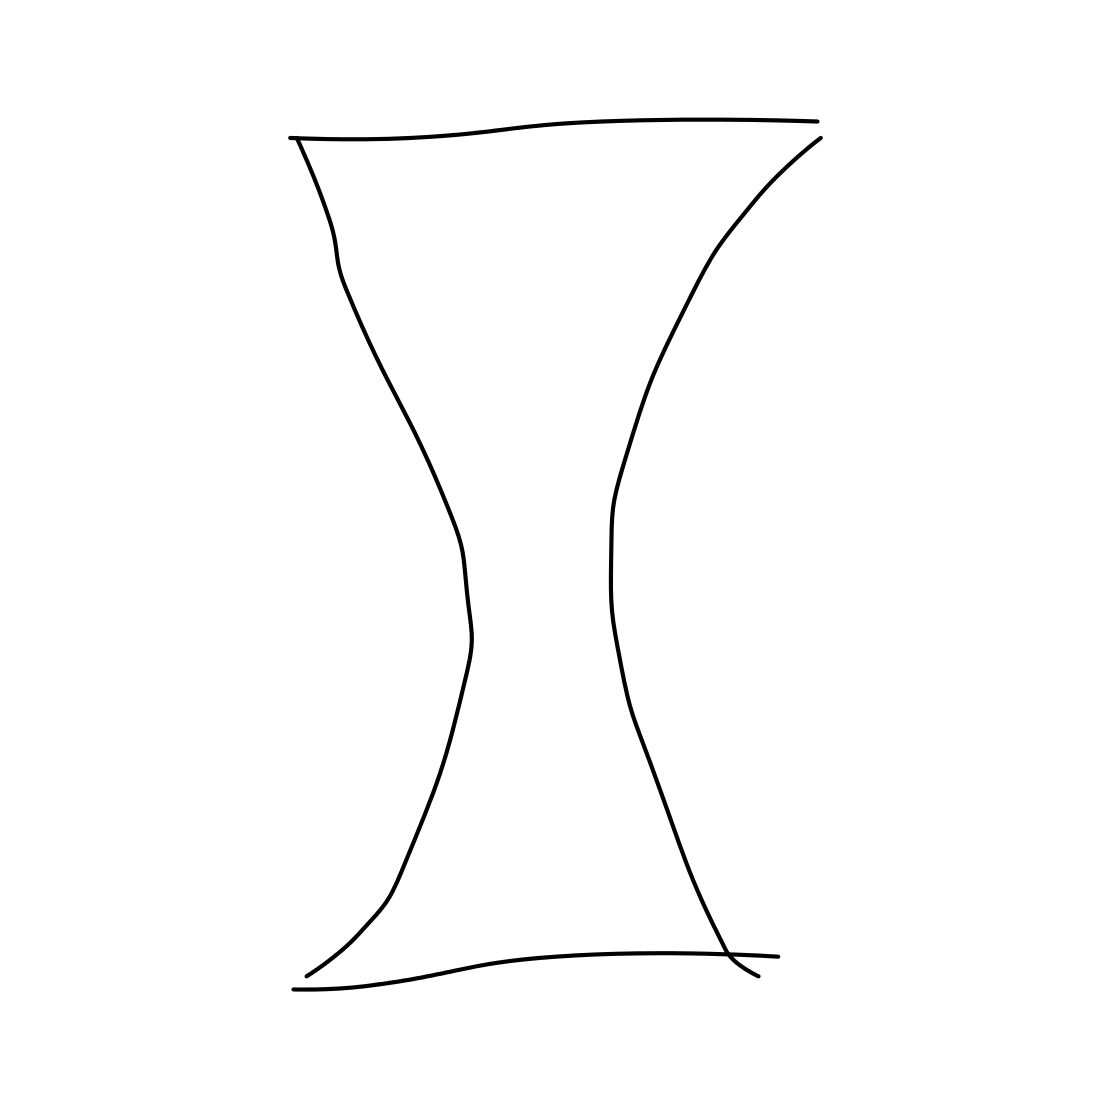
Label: hourglass